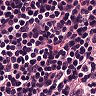
Metastatic tissue present: no